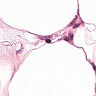
Metastatic tissue present: yes